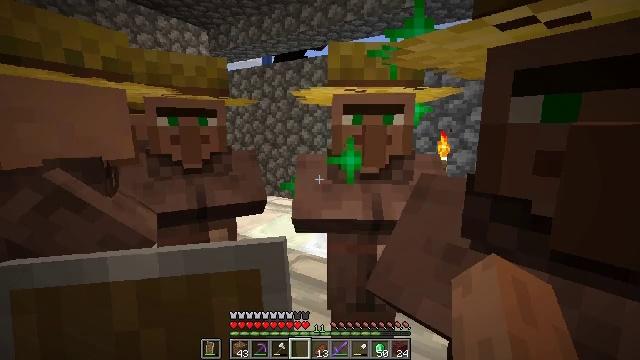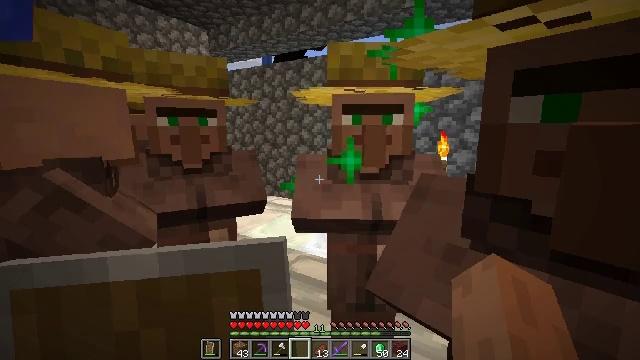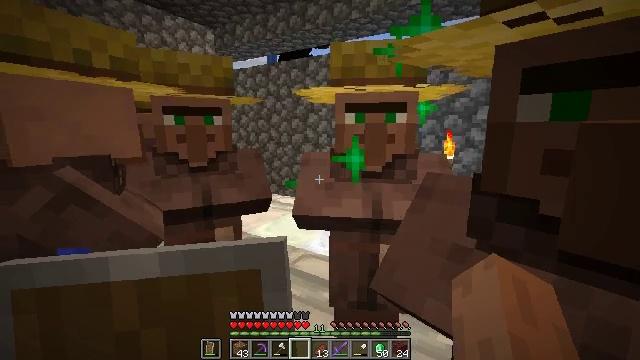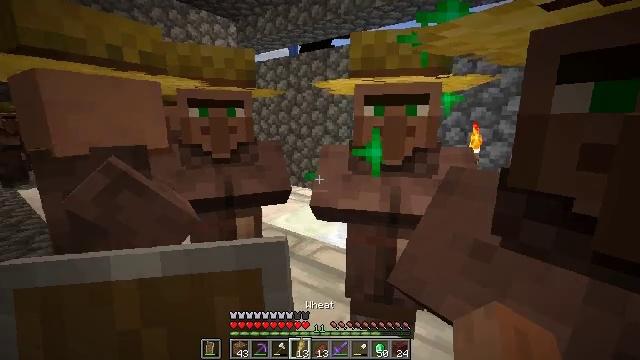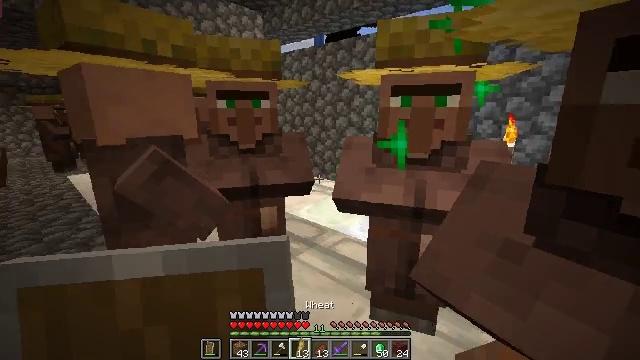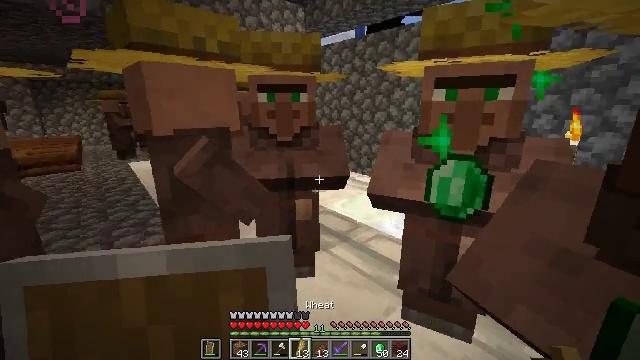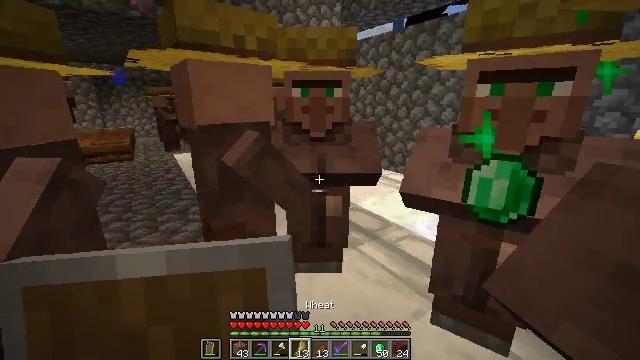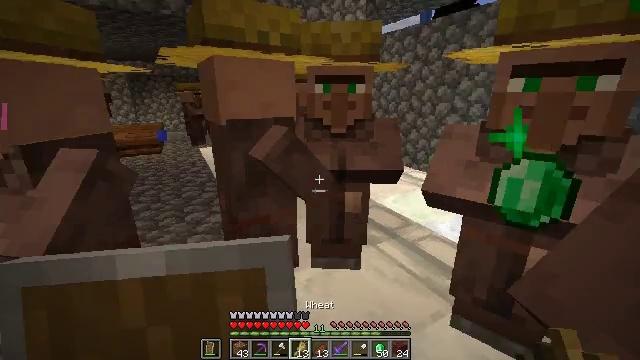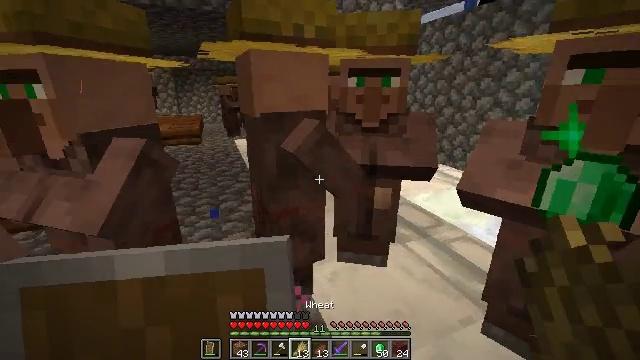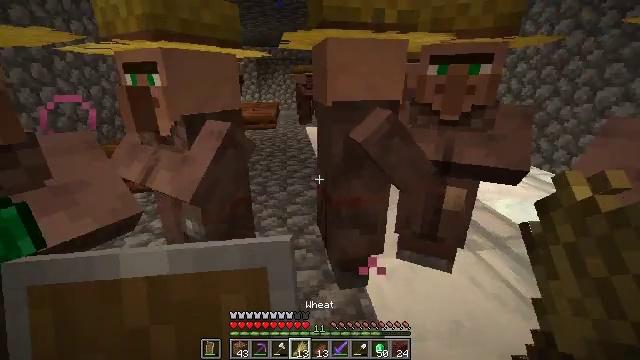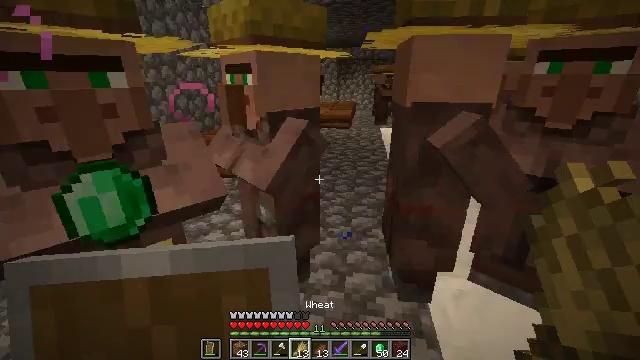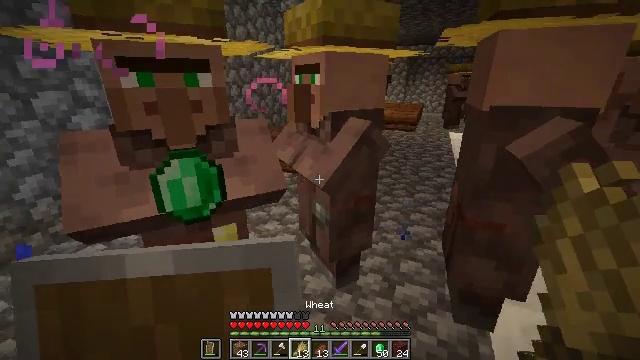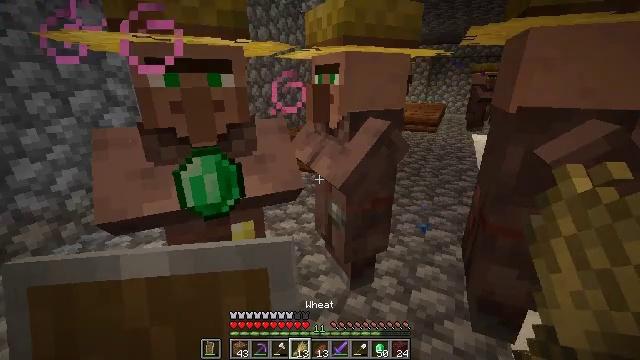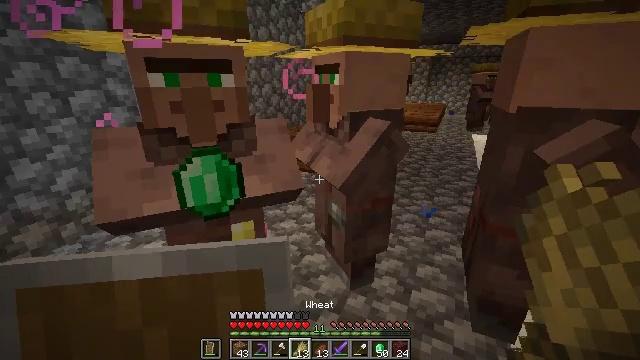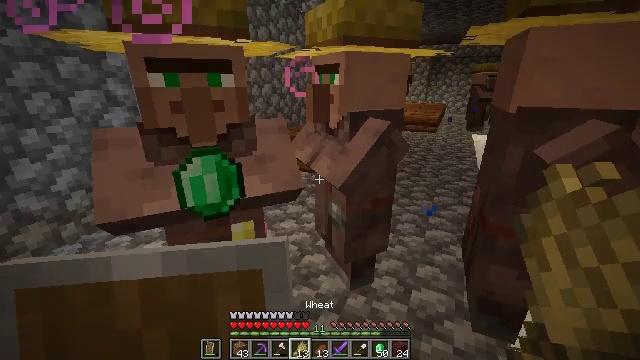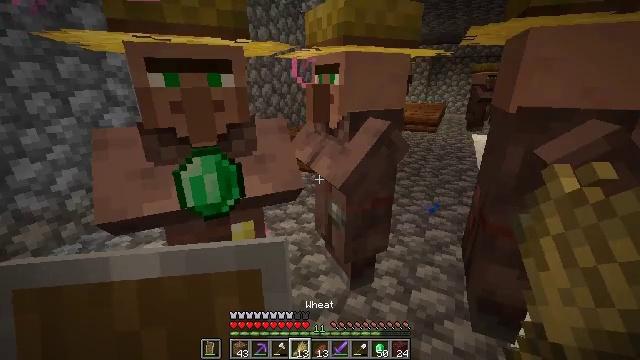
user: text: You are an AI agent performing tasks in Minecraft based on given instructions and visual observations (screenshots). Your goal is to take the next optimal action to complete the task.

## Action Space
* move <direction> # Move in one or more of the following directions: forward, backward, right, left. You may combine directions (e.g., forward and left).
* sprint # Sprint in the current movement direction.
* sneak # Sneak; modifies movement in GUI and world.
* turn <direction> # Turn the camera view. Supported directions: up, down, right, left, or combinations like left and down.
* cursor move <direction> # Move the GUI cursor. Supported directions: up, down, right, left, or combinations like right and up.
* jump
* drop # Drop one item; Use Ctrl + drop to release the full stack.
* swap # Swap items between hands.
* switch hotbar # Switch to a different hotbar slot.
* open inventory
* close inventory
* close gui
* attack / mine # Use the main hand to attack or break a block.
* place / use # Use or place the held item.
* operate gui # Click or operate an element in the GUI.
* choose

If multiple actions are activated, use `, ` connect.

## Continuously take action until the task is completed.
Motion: motion action
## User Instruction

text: Drop wheat from the inventory.
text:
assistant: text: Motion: open inventory
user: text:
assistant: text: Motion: turn left
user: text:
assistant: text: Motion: turn left and down
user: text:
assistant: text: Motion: turn left and down
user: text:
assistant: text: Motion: turn left and down
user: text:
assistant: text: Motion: turn left
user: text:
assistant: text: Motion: turn left
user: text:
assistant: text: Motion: turn left and down
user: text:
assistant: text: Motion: turn left and down
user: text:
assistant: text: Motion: turn left
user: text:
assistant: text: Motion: turn left
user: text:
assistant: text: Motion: turn left
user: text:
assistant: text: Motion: no_op
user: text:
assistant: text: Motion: no_op
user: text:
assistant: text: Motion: no_op
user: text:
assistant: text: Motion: no_op
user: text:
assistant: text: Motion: no_op
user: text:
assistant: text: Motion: move forward
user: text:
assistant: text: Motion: move forward, turn right
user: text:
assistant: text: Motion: move forward, turn right
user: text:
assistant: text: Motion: move forward
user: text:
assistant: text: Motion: move forward
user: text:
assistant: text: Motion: move forward, turn right
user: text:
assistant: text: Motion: move forward
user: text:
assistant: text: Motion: move forward, turn right
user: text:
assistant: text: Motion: move forward, turn right
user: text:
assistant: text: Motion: move forward and move left, turn right
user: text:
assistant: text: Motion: move forward and move left, turn right
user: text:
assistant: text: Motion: move forward and move left, turn right
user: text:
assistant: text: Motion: move forward and move left, turn right